Interaction volume radius: 10 \u00c5
Interaction volume height: 20 \u00c5
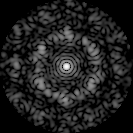
Disorder parameter: 0.7153